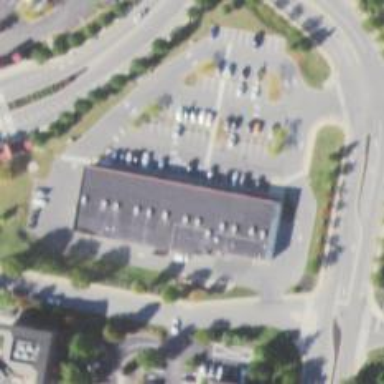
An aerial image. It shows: Post office.